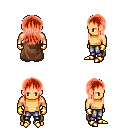
a pixel art fantasy rpg character, male body template, human, tanned skin, brown cape, metal pants, red unkempt hairstyle, gold gloves, gold boots, four views (front, back, left, right), 2x2 character sprite sheet, small pixel art, hard edges, no anti-aliasing